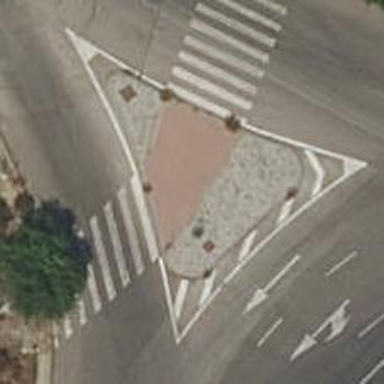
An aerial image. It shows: Pedestrian crossing with zebra markings on footway.